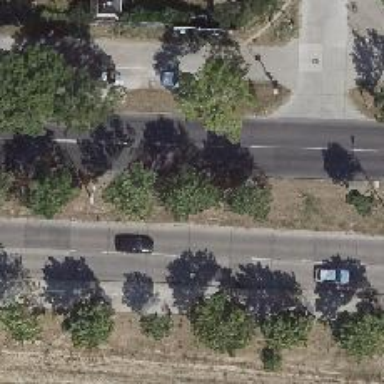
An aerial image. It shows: Beautiful avenue lined with deciduous broadleaved trees.